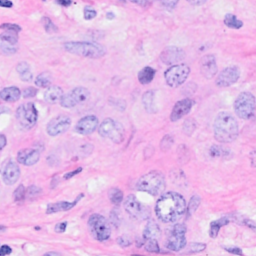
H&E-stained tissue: Breast